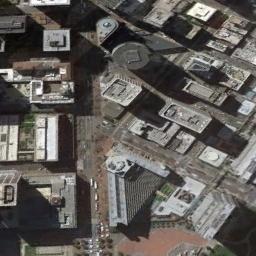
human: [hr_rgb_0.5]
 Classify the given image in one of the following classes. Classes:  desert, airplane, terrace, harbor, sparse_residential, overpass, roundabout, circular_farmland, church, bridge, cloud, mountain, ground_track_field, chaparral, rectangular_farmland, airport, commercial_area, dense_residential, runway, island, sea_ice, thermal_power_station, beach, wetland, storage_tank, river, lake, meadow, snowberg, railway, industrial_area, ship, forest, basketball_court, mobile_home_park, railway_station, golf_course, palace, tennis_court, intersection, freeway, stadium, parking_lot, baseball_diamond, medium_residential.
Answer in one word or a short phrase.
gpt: commercial_area